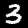
Digit: 3